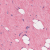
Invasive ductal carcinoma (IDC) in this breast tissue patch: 0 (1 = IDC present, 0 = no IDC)